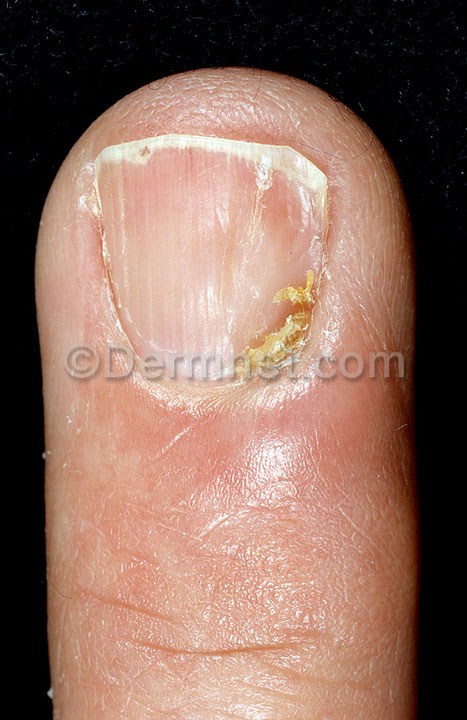
Disease: Nail Fungus and other Nail Disease